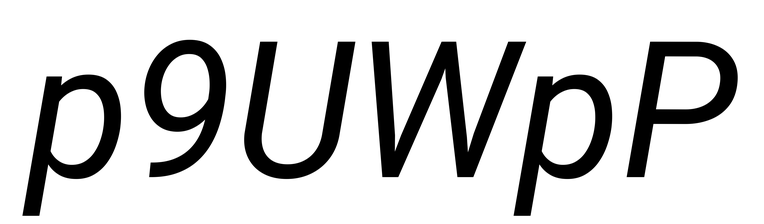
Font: Roboto-Italic_Italic